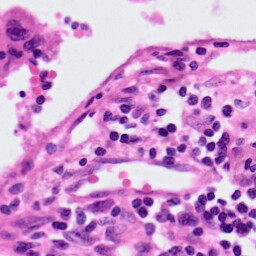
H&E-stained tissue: Lung